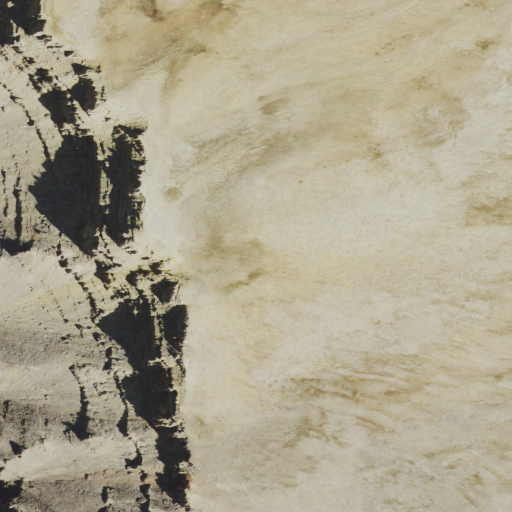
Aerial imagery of mountain in Wyoming named Darwin Peak containing grassland and barren land